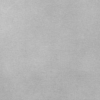
Label: dusty